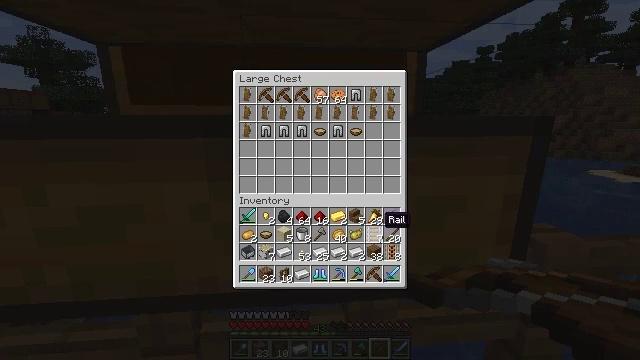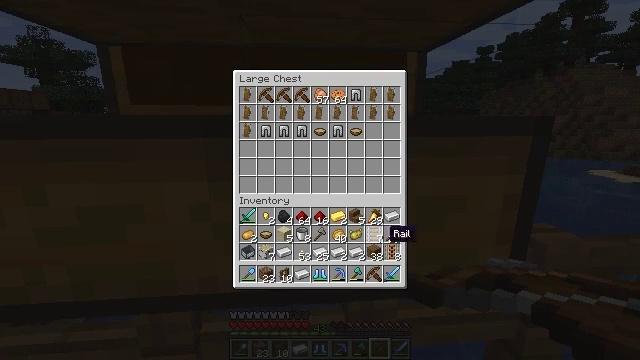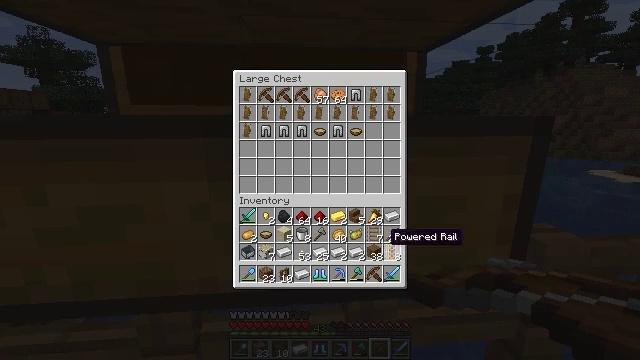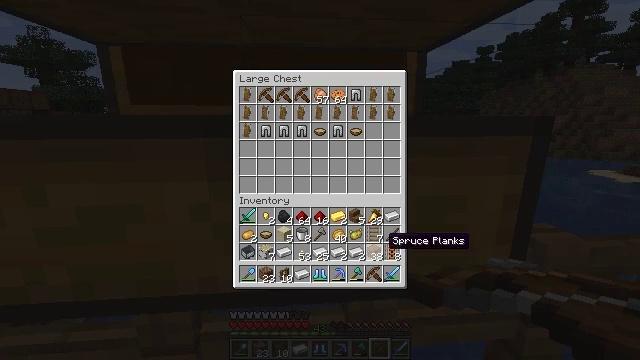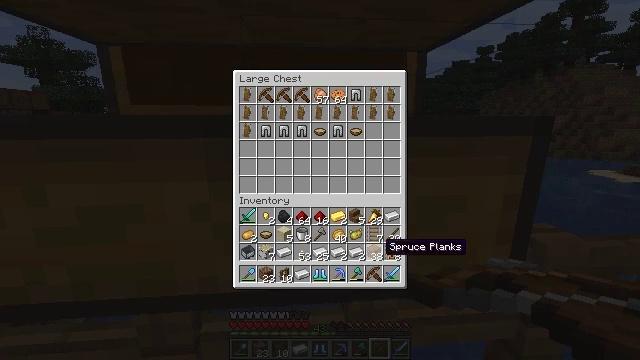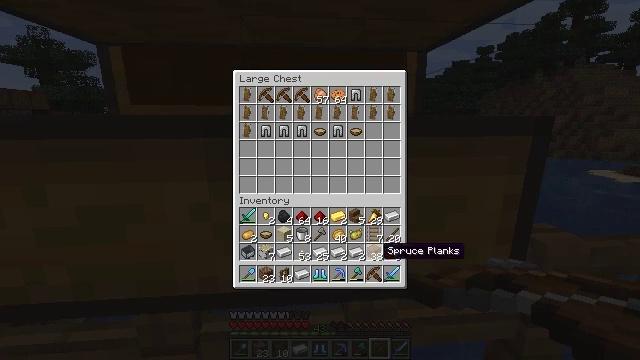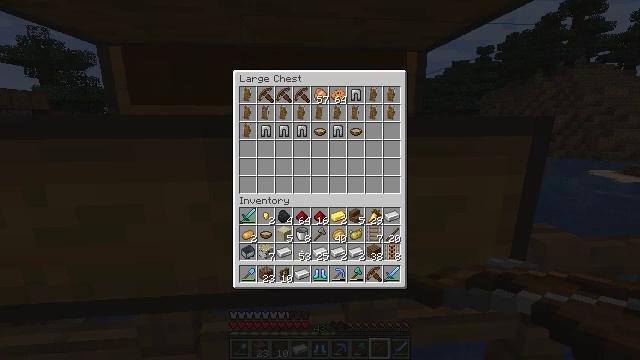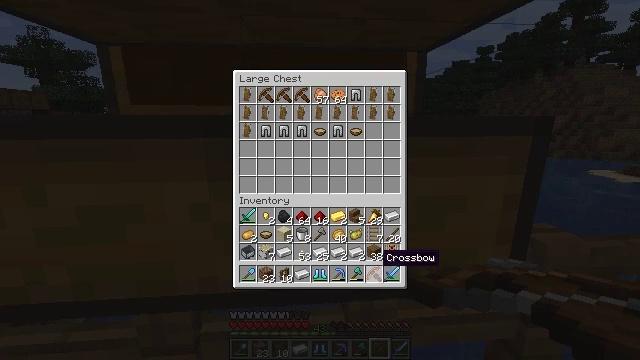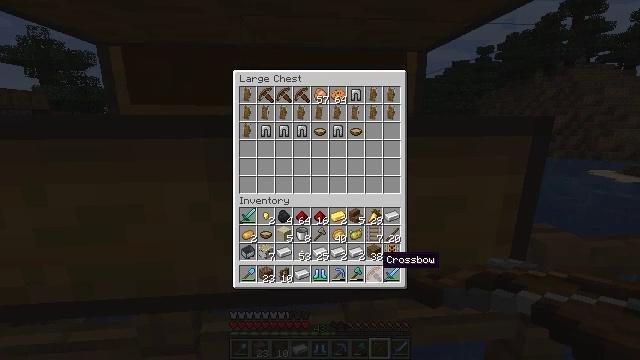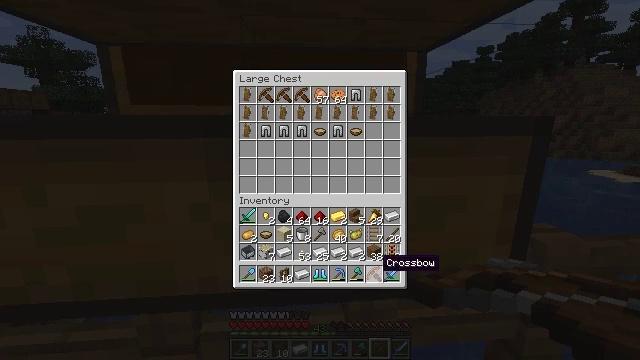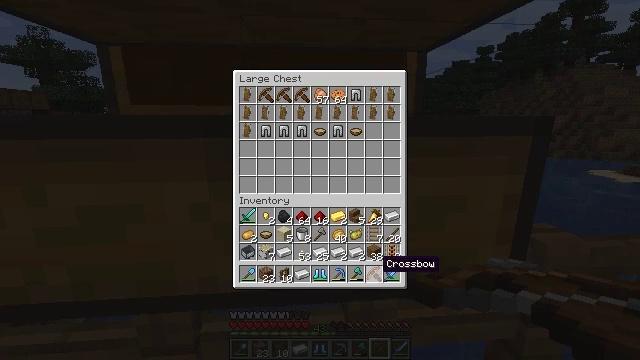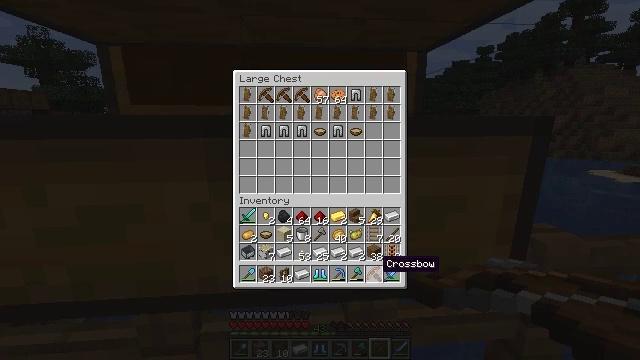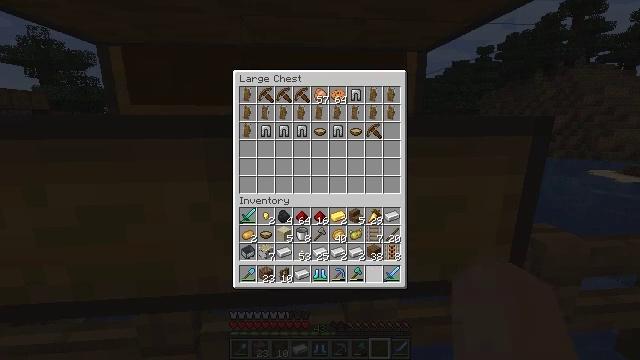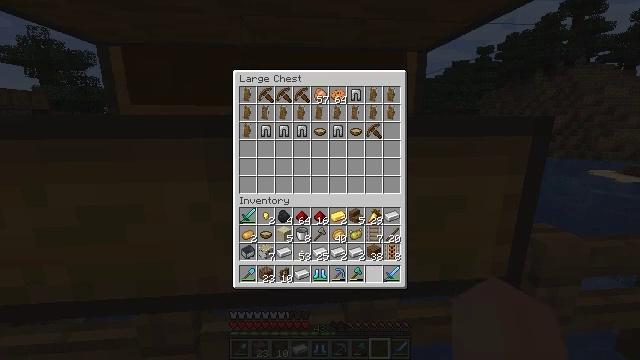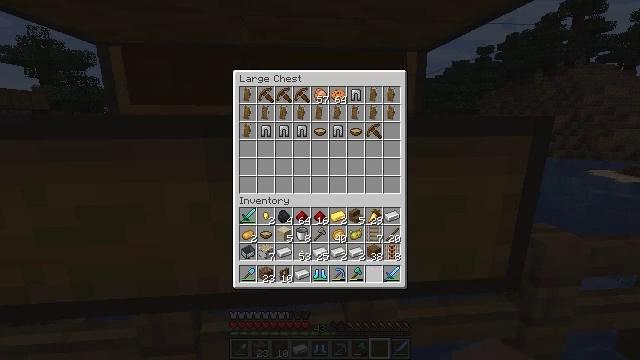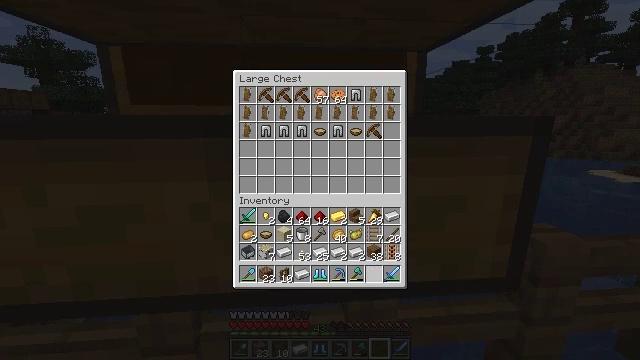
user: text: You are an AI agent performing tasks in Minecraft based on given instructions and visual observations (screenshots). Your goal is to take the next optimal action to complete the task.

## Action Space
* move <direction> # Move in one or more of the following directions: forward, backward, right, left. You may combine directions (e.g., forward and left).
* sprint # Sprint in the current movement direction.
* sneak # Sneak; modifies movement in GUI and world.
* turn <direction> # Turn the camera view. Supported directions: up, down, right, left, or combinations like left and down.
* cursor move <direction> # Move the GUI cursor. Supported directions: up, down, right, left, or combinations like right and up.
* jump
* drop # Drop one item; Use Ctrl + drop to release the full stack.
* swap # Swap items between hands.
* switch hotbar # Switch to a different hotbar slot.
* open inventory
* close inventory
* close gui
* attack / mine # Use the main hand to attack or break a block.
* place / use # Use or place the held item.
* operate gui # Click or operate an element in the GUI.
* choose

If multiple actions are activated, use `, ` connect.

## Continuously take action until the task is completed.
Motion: motion action
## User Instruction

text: Attack the spruce fence to dismantle it.
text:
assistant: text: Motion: sneak, cursor move down
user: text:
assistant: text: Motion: sneak
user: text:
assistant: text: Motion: sneak
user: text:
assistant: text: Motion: sneak
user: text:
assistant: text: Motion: sneak
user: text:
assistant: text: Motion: sneak
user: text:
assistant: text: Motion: sneak
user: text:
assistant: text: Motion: sneak
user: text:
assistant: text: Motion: sneak
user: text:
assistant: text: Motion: sneak
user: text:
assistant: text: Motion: sneak
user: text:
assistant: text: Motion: sneak, operate gui
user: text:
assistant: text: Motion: sneak, operate gui
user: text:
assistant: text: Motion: sneak
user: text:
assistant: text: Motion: sneak
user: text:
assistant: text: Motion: sneak
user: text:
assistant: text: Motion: sneak
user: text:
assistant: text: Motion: sneak
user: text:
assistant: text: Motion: sneak
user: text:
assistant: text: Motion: sneak
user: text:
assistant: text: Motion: sneak
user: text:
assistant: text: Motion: sneak
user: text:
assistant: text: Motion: sneak
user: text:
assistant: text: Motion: sneak
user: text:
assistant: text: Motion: sneak, cursor move left
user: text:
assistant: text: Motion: sneak, cursor move left
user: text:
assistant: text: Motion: sneak, cursor move left and up
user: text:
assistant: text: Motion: sneak, cursor move left and up
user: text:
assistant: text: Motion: sneak, cursor move left
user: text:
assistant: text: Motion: sneak